RGB frame:
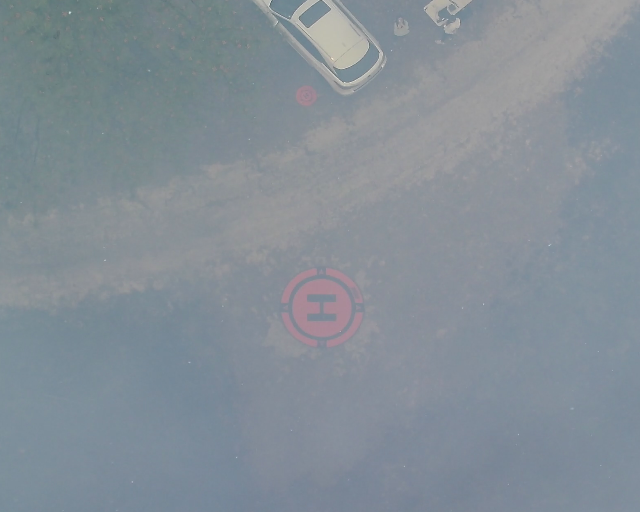
Thermal frame:
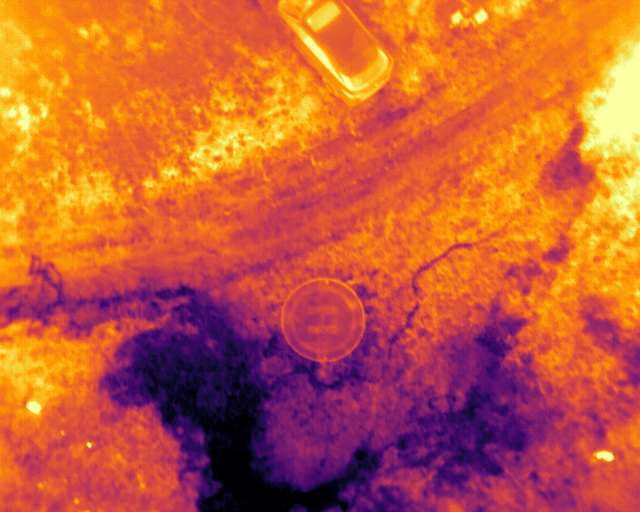
Captured: 2026-02-26 03:11:59
Pixels at or above 80 °C: 3 (fraction of frame: 9.1552734375e-06)